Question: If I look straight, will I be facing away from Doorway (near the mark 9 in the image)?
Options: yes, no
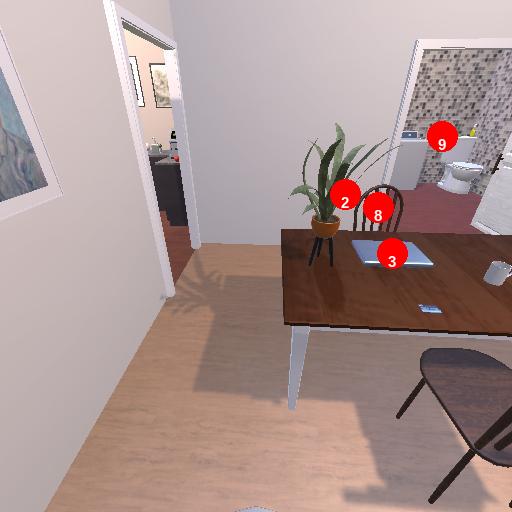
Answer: yes